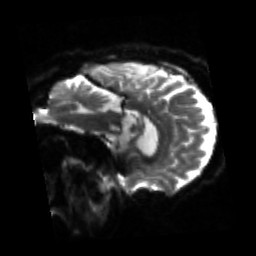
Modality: sbref
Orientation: sagittal
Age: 69
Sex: male
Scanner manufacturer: siemens
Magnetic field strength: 3 T
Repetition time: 4.71 s
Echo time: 0.0906 s